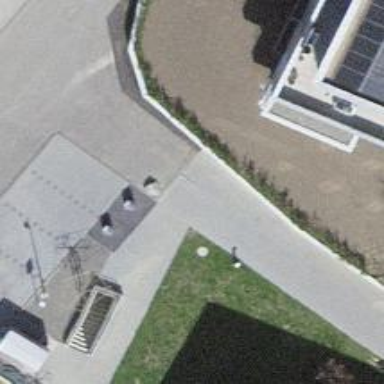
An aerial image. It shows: Bollard barrier.